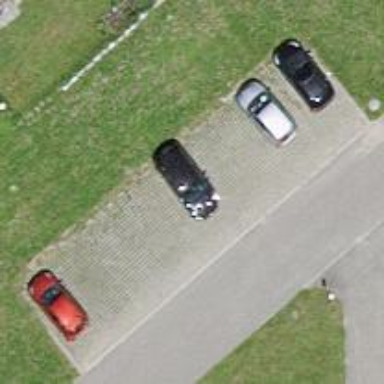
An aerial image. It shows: Parking area with grass paver surface.